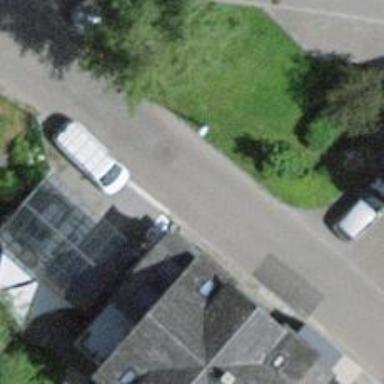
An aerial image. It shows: Residential road with asphalt surface.